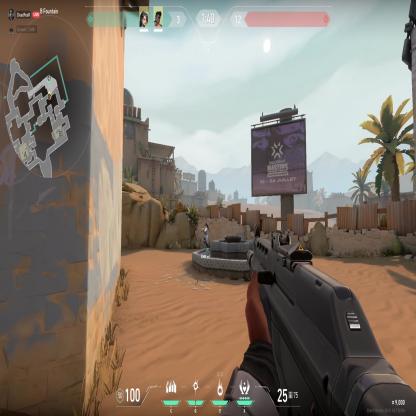
Label: teammate